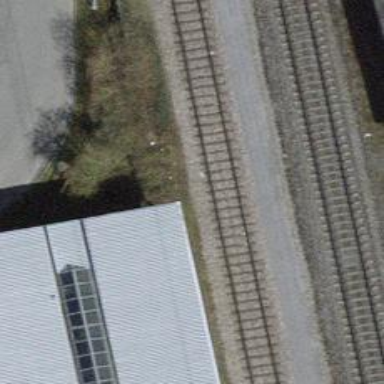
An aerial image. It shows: Single railway spur track.